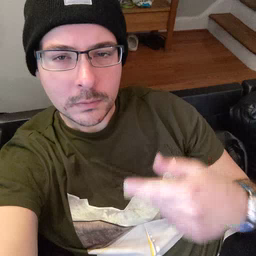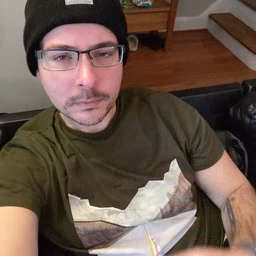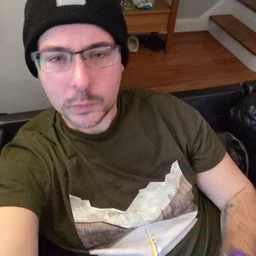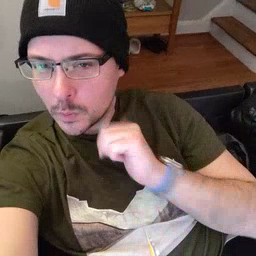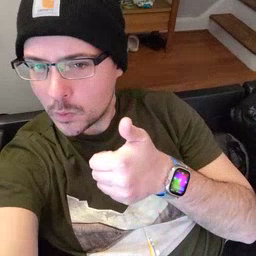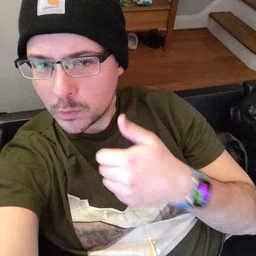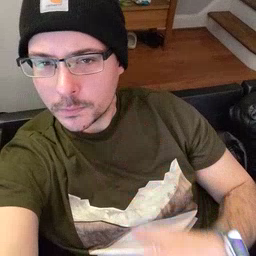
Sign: tomorrow